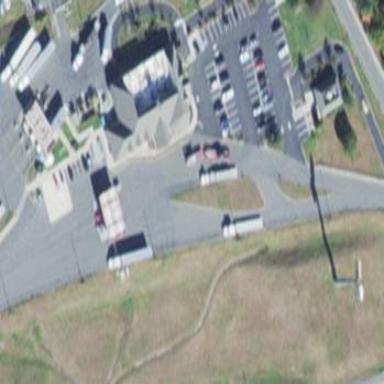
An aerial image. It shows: Combined fuel station and food court.